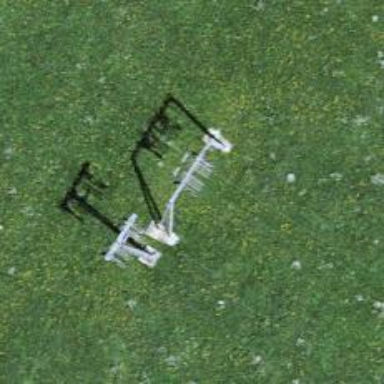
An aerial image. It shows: Pylon used for aerialway.